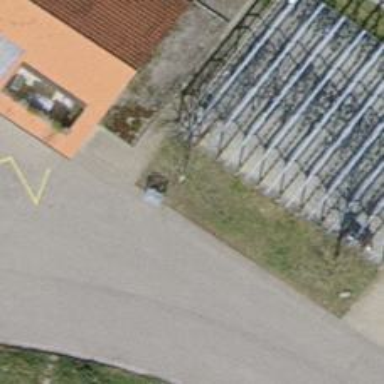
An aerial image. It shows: Bus stop with platform for public transport.